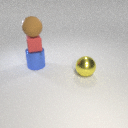
large brown rubber sphere above small red rubber cube